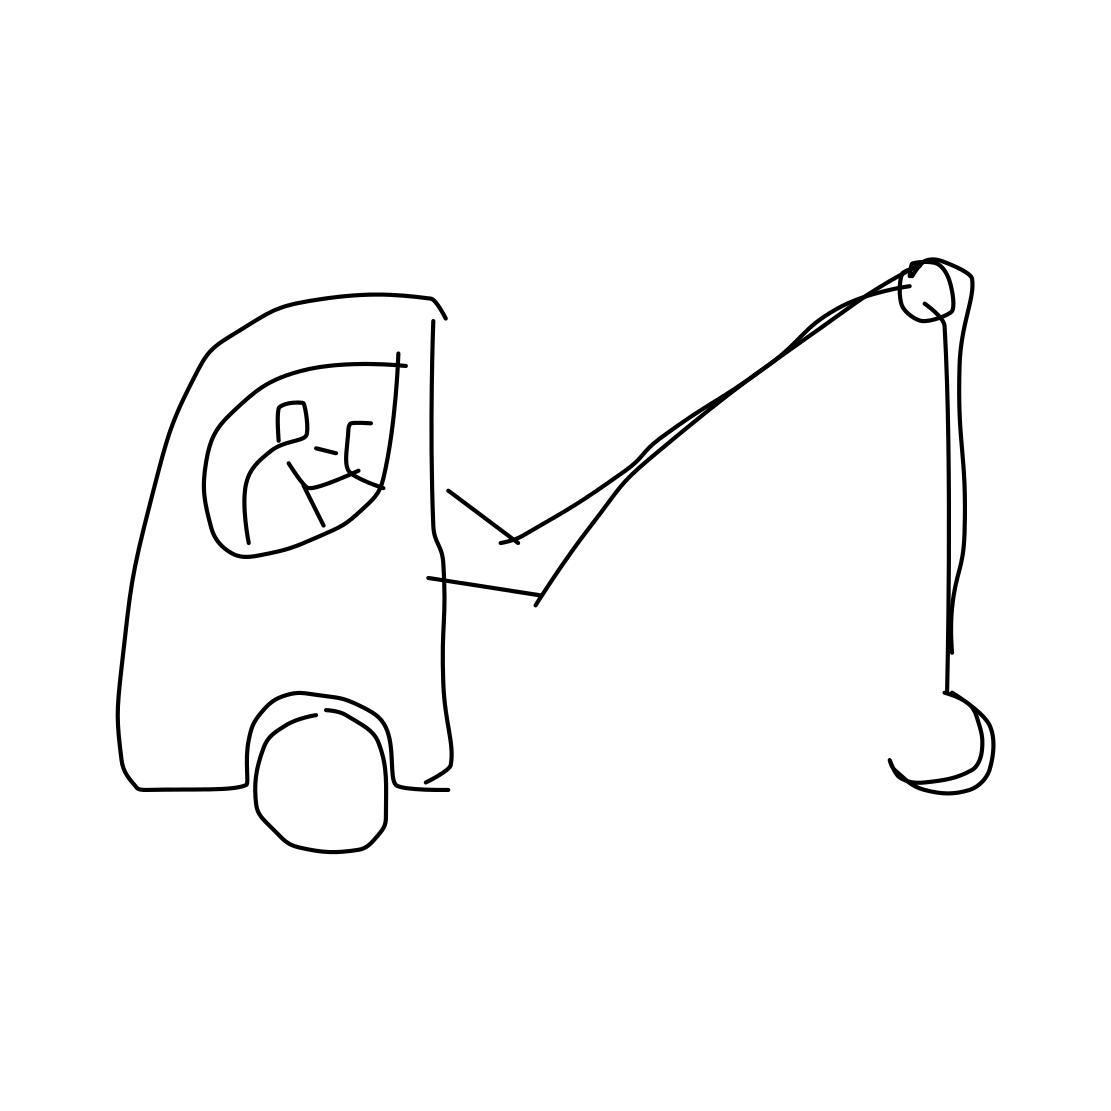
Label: crane (machine)